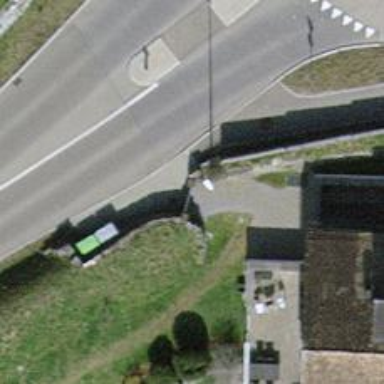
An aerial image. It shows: Gate.